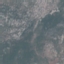
Land use / land cover: HerbaceousVegetation